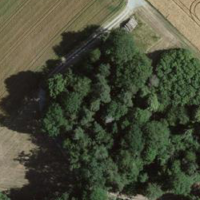
EUNIS habitat code: 44
Species observed at this site:
Juglans regia